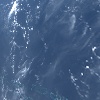
Label: water